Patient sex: F
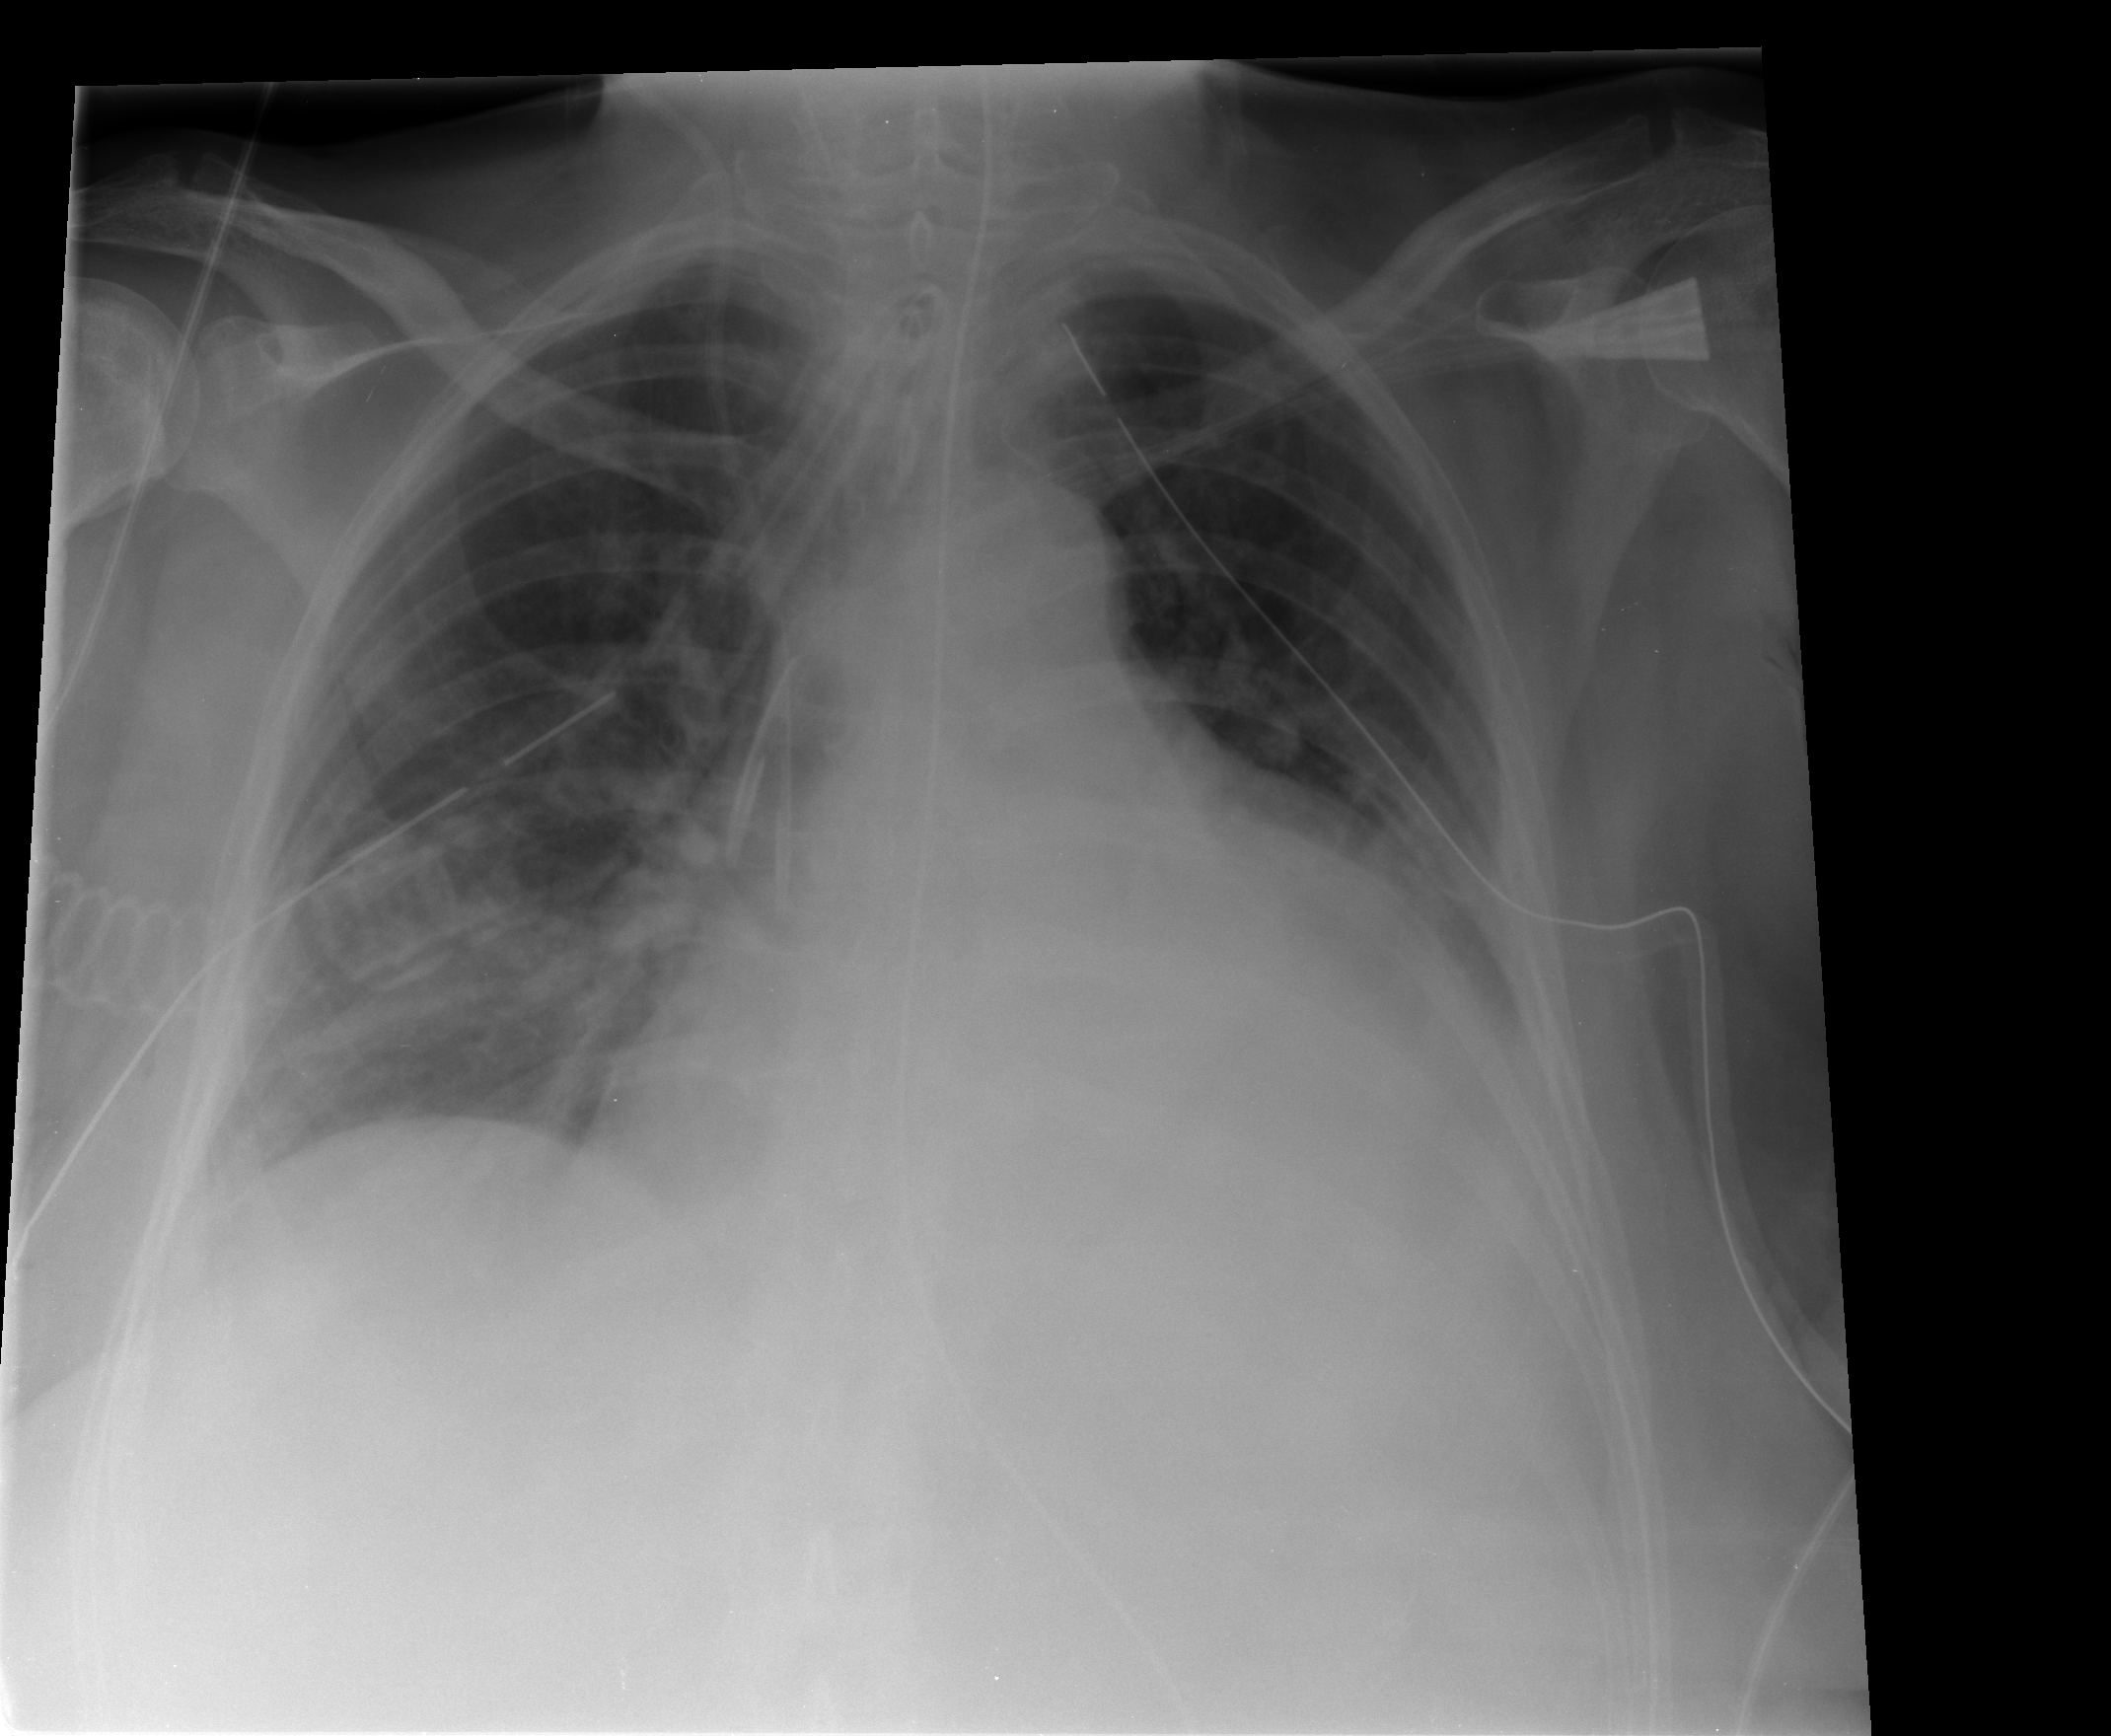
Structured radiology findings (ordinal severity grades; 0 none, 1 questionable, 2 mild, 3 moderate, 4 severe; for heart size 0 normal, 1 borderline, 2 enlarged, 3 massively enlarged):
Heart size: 2
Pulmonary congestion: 2
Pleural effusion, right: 1
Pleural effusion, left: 2
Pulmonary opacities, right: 1
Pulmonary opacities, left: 1
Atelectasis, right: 2
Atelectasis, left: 2